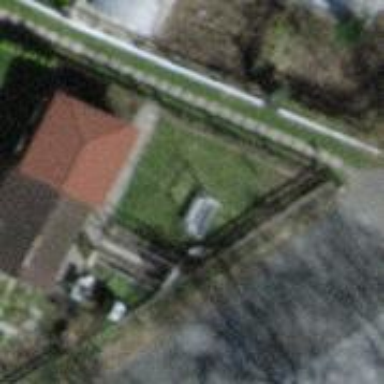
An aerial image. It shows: Allotment house.